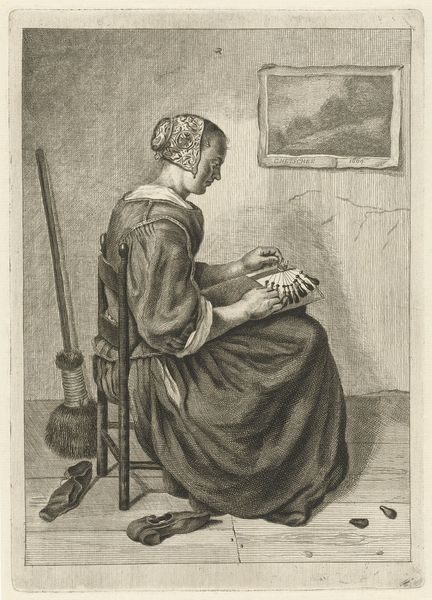
Titel: Kantmaakster
Künstler: Pieter de Mare
Standort: Amsterdam
Institution: Rijksmuseum
Schlagwörter: weiß, landschaft, sitzen, frau, kleid, profil, schwarz, stuhl, zeichnung, zimmer, blick, haube, kappe, wand, knoten, kragen, rahmen, spitze, bild, boden, gewand, haare, stoff, schuhe, dielen, handarbeit, nähen, sticken, besen, druck, schuh, weben, riss, web, klöppeln, klöpeln